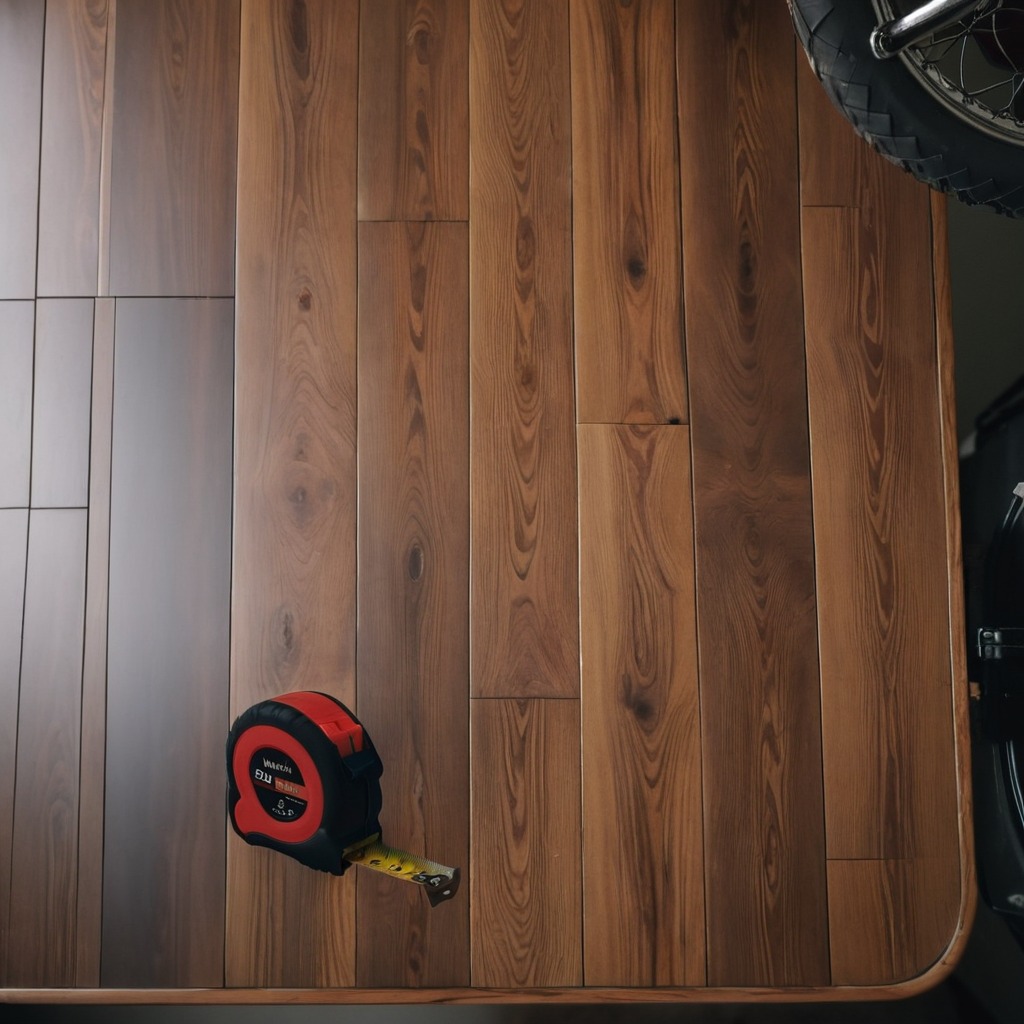
A measuring tape lies on the wooden table in a vintage motorcycle garage.